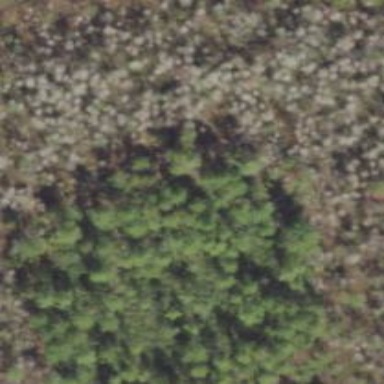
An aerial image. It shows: Woodland consisting mainly of needle-leaved trees.